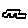
Label: car